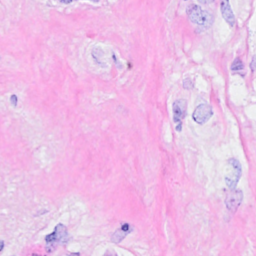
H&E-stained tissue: Breast